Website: apple
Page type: customer-info-address
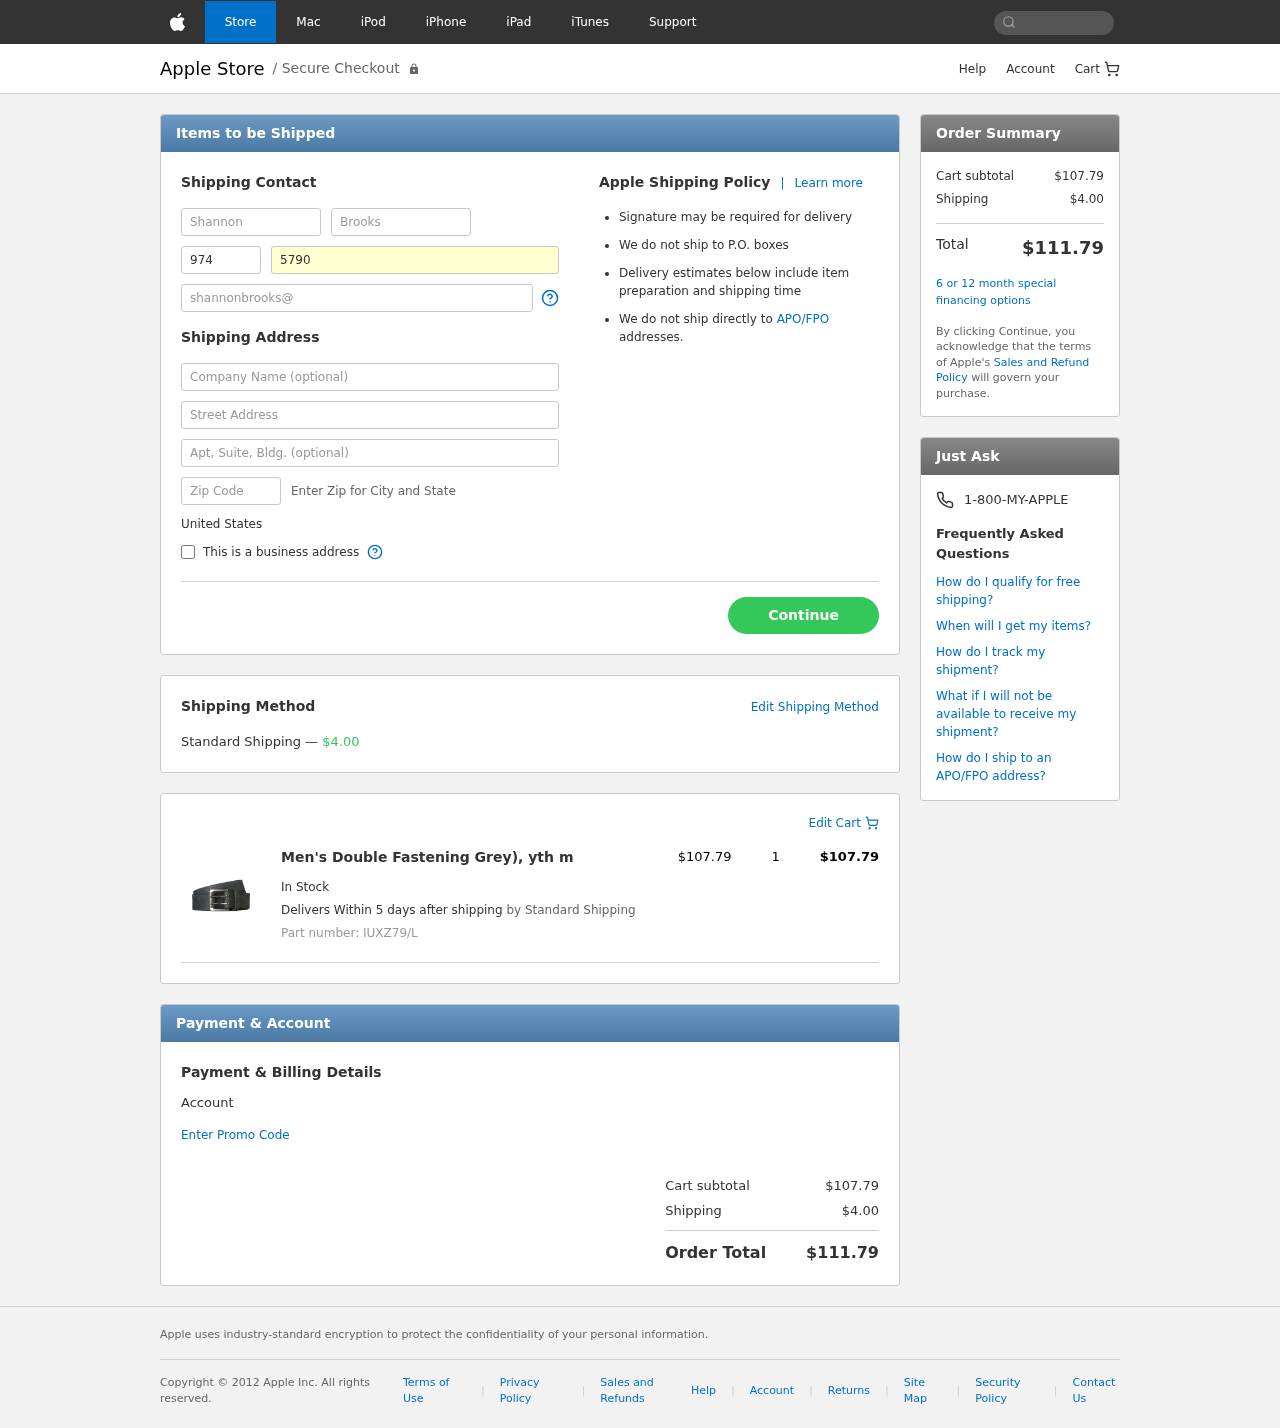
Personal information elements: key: PII_COUNTRY
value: United States
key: PII_FIRSTNAME
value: Shannon
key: PII_LASTNAME
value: Brooks
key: PII_PHONE_AREA
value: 974
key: PII_PHONE_LINE
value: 5790
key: PII_EMAIL
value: shannonbrooks@hotmail.com
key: PII_STREET
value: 817 Juan Stravenue
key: PII_POSTCODE
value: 51238
Product elements: key: PRODUCT1_NAME
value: Men's Double Fastening Grey), yth m
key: PRODUCT1_PRICE
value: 107.79
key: PRODUCT1_QUANTITY
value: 1
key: PRODUCT1_SKU
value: IUXZ79/L
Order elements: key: ORDER_SHIPPING_COST
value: $4.00
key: ORDER_ITEM_TOTAL
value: $107.79
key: ORDER_SUBTOTAL
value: $107.79
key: ORDER_TOTAL
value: $111.79